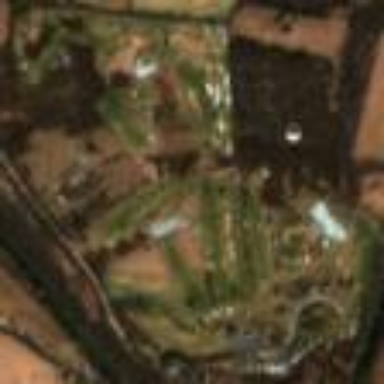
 place for golfing and leisure activities."